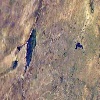
Label: land